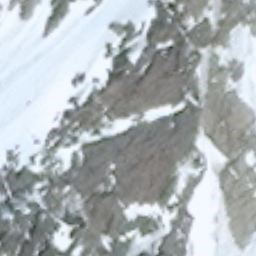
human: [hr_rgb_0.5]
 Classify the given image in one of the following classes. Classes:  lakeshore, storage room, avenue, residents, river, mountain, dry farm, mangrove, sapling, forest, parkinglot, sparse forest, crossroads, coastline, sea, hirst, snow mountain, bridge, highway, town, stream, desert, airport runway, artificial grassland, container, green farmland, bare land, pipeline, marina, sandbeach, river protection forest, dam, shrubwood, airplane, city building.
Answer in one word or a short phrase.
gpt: snow mountain